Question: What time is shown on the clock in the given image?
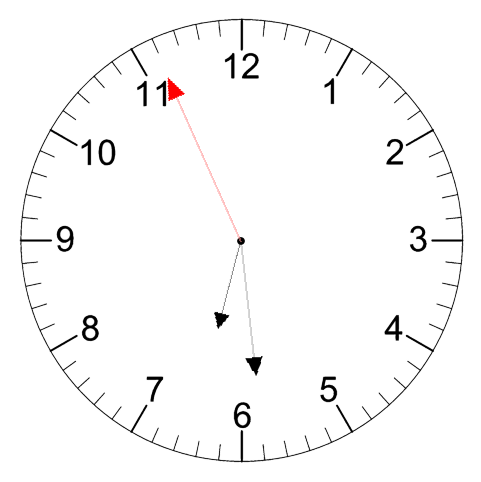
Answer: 06:28:56